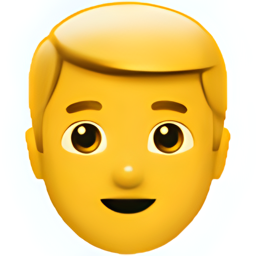
Name: person with blond hair
Emoji: 👱
Group: People & Body
Sub-group: person